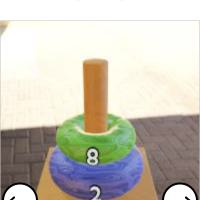
Task: sum
Answer: 10